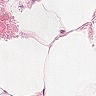
Metastatic tissue present: no